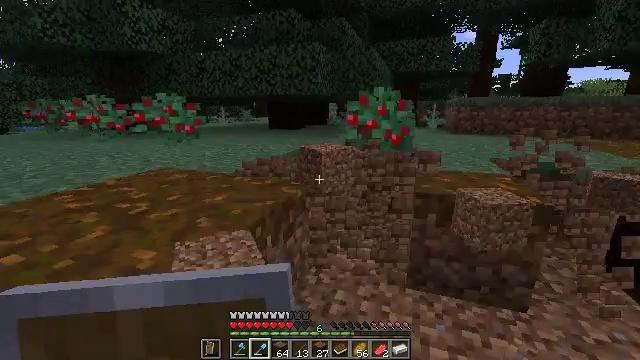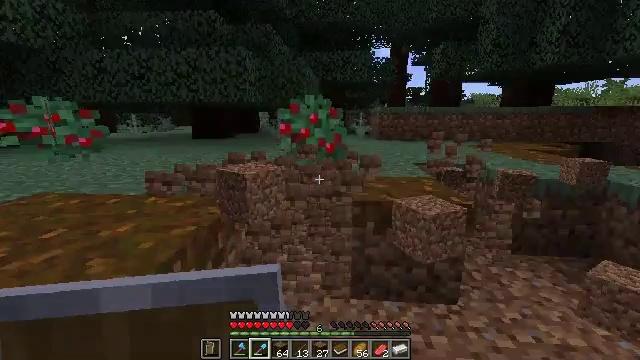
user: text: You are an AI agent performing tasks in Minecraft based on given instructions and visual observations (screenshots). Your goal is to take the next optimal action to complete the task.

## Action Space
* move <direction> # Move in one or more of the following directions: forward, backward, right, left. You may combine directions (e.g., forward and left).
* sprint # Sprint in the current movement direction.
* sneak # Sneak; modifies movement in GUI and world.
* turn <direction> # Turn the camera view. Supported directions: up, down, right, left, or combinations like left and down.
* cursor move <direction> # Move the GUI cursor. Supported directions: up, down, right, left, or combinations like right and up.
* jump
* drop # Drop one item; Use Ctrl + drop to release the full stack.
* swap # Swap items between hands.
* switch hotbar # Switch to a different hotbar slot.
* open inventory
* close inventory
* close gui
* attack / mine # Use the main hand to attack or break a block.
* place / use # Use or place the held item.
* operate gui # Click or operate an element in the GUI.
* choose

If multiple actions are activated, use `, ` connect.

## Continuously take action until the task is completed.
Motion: motion action
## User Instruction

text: Collect the podzol with your tools.
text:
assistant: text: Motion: move forward, turn right and up, attack / mine
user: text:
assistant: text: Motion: attack / mine